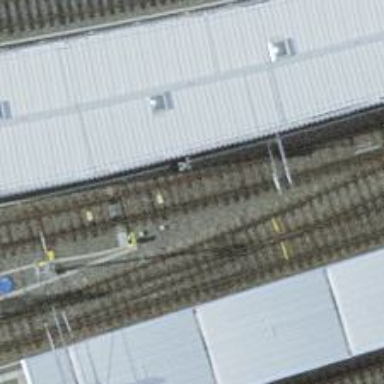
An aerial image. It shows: Single-track electrified railway siding with contact line.